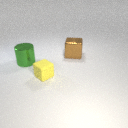
large brown metal cube to the right of small yellow rubber cube